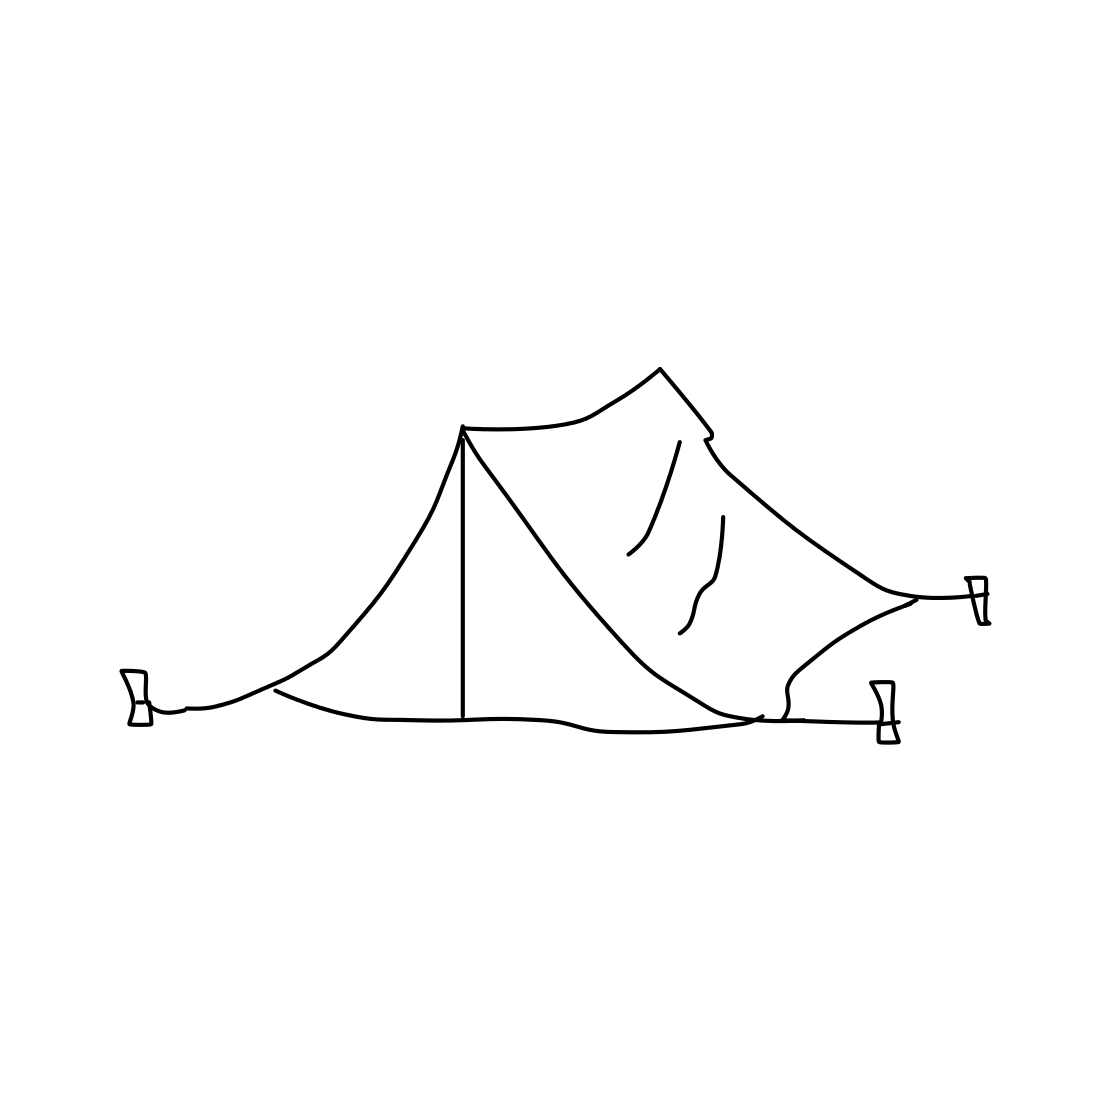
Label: tent